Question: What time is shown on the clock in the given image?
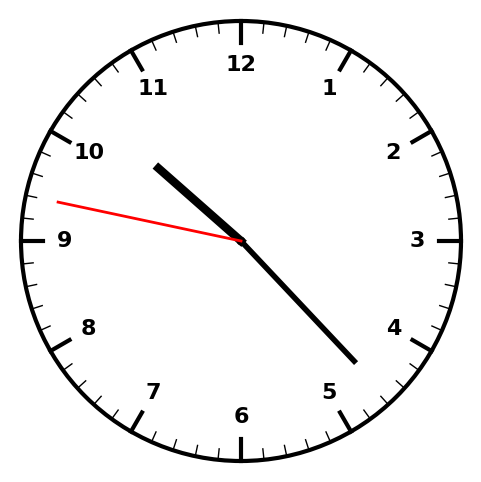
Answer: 10:22:47